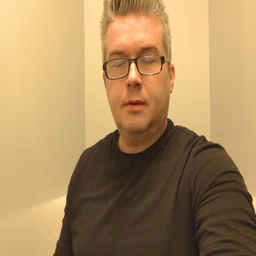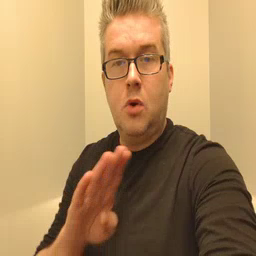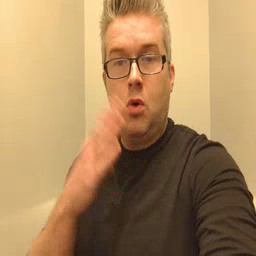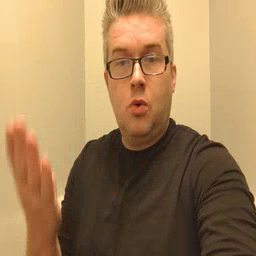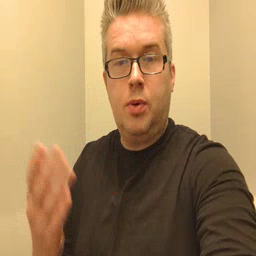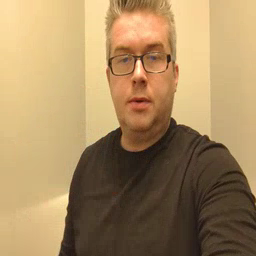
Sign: open